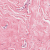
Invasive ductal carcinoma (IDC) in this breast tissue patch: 0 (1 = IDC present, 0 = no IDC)